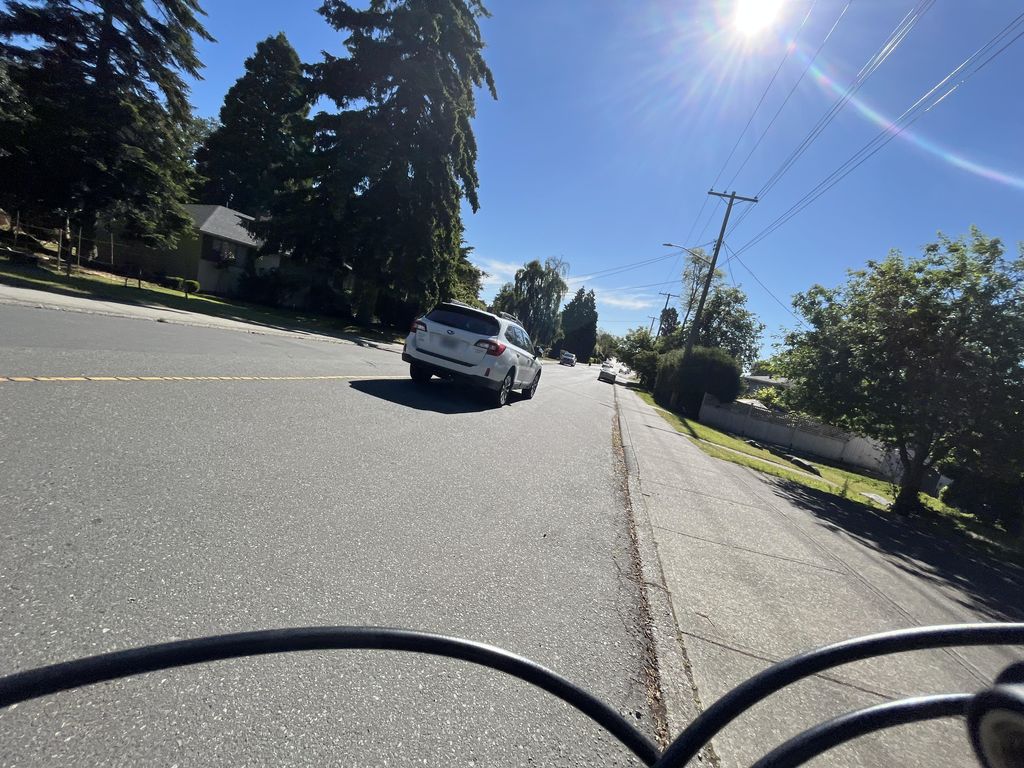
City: victoria